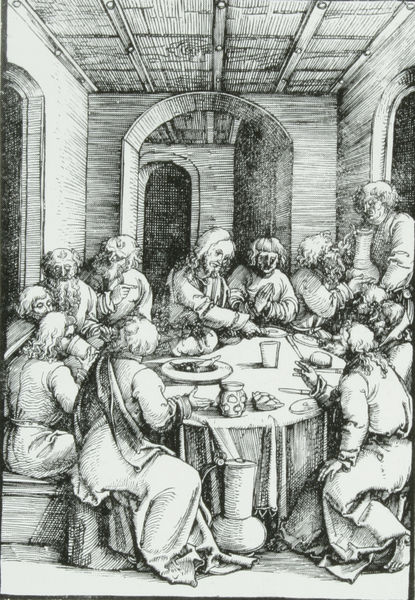
Titel: Letztes Abendmahl
Künstler: Hans Schäufelein
Standort: Nürnberg.
Institution: Germanisches Nationalmuseum
Schlagwörter: dunkel, hand, mann, schatten, weiß, menschen, sitzen, fenster, frisur, glas, grau, hell, holz, licht, männer, raum, reden, schwarz, stuhl, tisch, tür, zeichnung, gürtel, haus, tuch, gespräch, leute, bart, bärte, gelage, trinken, bibel, falten, johannes, kleidung, messer, neues testament, schale, schüssel, teller, innenraum, tischdecke, tischtuch, boden, gewand, haare, kelch, sitzend, stoff, decke, gewänder, innen, personen, kanne, krug, vase, holzschnitt, bogen, enge, perspektive, türen, grafik, graphik, linien, türe, bank, hocker, saal, essen, tafel, wein, falte, brot, balken, durchgang, halle, bögen, becher, fuss, durchblick, torbogen, druck, lithographie, schraffur, radierung, stich, kupfer, schwarzweiß, treffen, holzdecke, beten, gastmahl, mahl, abendessen, leib, christus, jesus, christlich, dunkle, wams, kassettendecke, abendmahl, mehl, dürer, jünger, maria, kupferstich, christen, petrus, prophet, streben, zwölf, kurg, christi, lager, kasettendecke, deckenbalken, speise, trank, apostel, passion, bringen, judas, jesusu, teilen, letzte, verrat, das letzte abendmahl, gestikulieren, gravieren, letzte abendmahl, letztes, männergesellschaft, männergessellschaft, saufgelage, symposium, tischtuvh, #essen, tesch, letze